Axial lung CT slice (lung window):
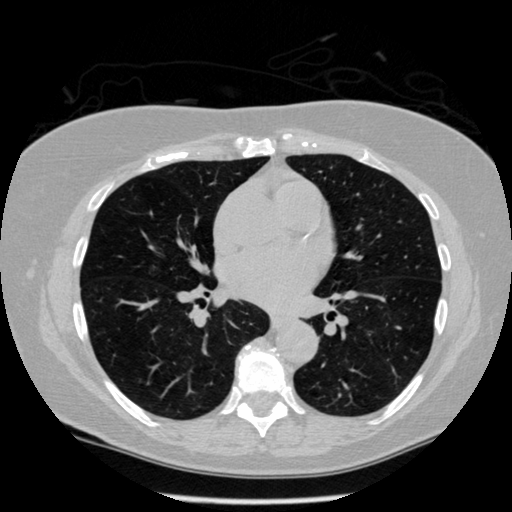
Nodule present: no